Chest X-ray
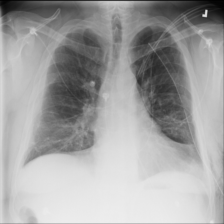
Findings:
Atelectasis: negative
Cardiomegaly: negative
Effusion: negative
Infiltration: negative
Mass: negative
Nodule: negative
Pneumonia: negative
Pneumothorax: positive
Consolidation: negative
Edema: negative
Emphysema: negative
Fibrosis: negative
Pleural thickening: negative
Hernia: negative